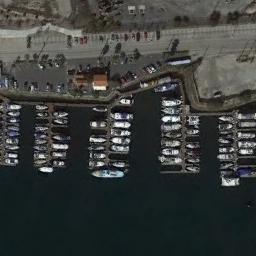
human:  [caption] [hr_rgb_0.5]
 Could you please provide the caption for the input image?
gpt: The harbor is large and many ships have stopped .

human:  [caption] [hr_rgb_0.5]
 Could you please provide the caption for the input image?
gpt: The harbor has lots of neatly docked boats and a parking lot is next to the harbor .

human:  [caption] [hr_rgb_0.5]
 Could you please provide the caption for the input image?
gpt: Many yachts are neatly arranged on the sea next to the parking lot and the harbor on the lawn .

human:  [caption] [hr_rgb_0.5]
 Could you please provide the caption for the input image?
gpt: There are many ships in the harbor .

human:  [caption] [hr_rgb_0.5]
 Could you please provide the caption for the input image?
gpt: There are many ships and a parking lot at the harbor .